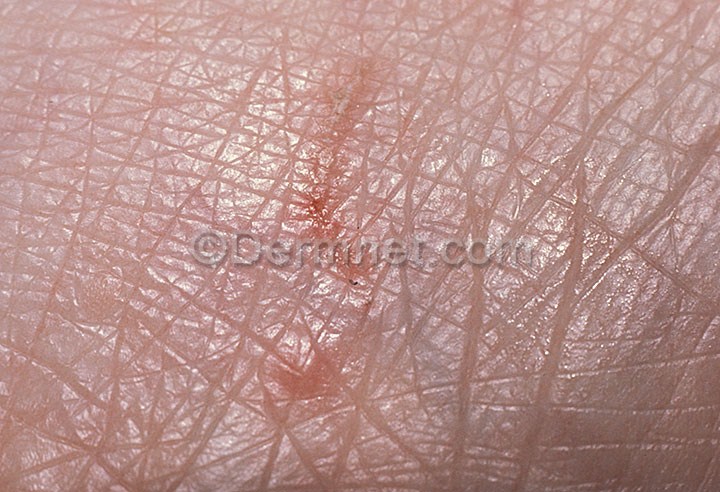
Disease: Scabies Lyme Disease and other Infestations and Bites